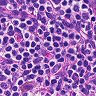
Metastatic tissue present: no